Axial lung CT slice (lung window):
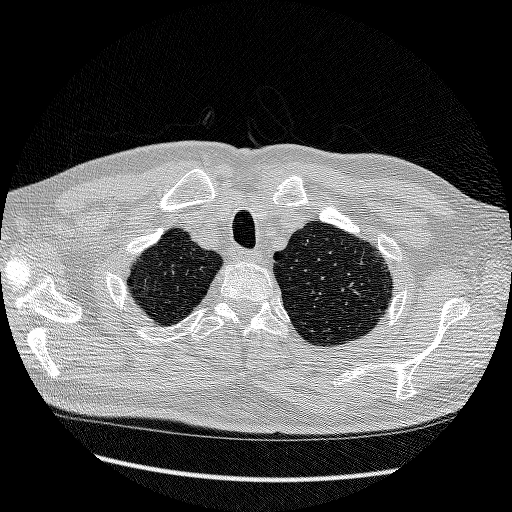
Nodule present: no